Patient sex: M
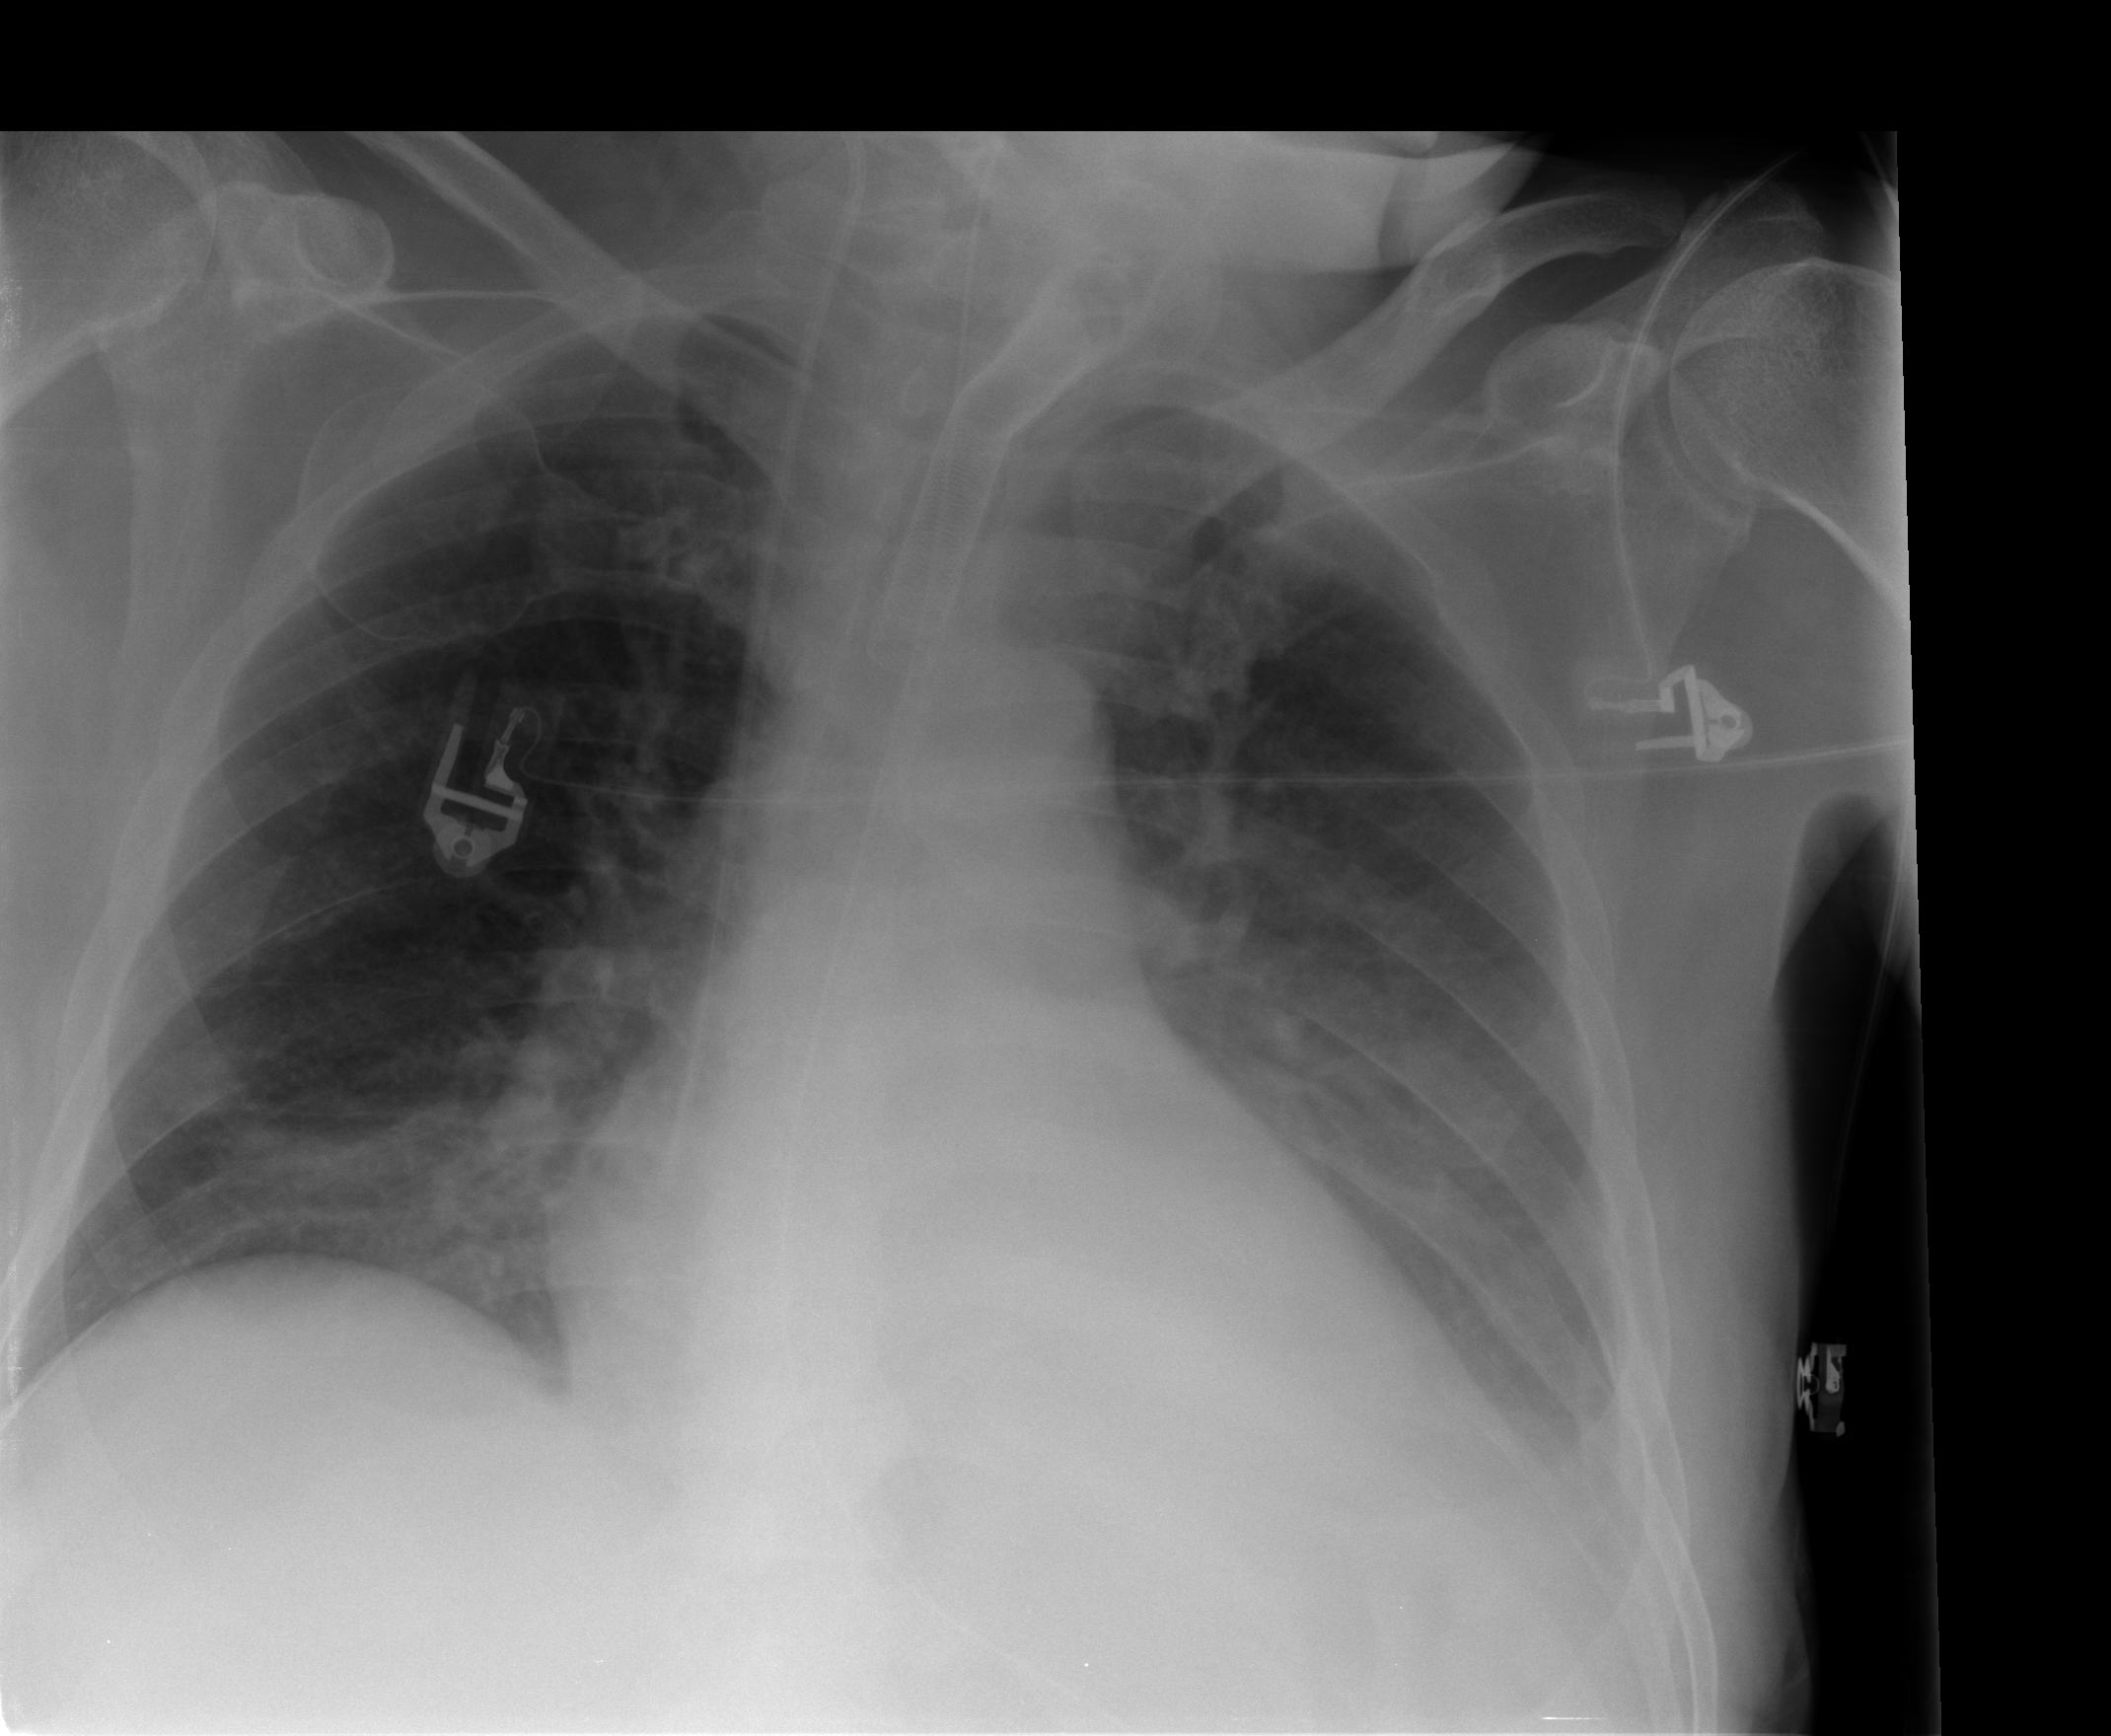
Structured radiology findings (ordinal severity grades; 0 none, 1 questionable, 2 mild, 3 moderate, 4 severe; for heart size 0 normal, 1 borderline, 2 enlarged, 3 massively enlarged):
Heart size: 2
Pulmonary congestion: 0
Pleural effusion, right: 0
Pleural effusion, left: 2
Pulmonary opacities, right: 0
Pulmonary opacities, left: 1
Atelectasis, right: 2
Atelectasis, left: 2